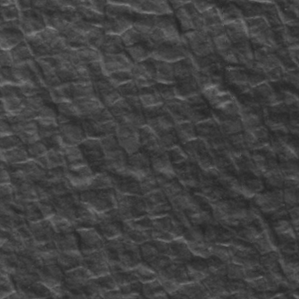
Label: frost